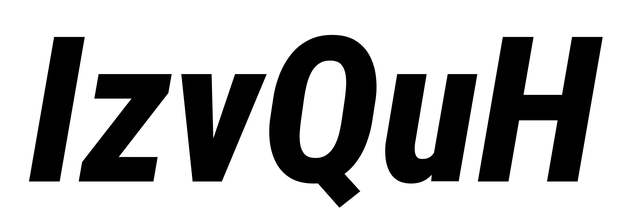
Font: Roboto-Italic_Condensed_ExtraBold_Italic